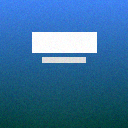
Screen state: on